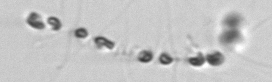
Label: Chaetoceros_socialis